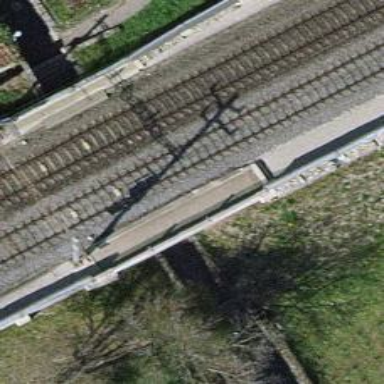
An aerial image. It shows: Concrete steps leading through tunnel.